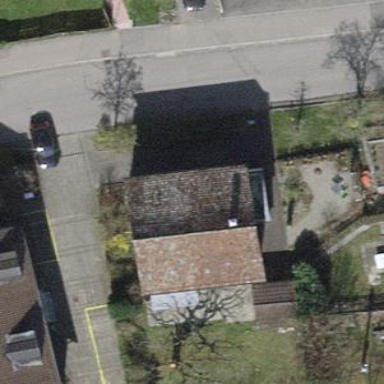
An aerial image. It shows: Gabled building with roof tiles oriented across.